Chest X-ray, AP view. Patient: 53 years old, sex F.
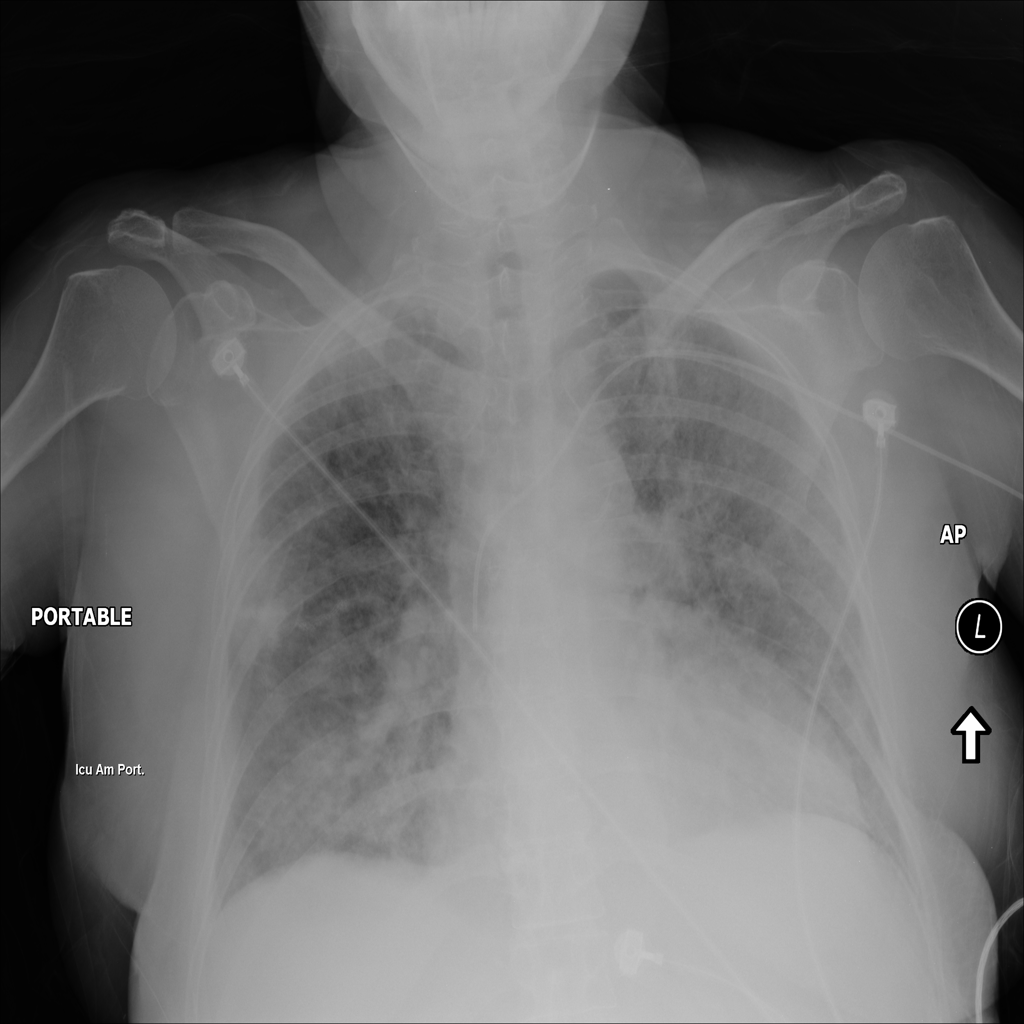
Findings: Infiltration